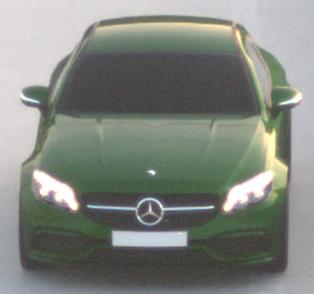
Make: Mercedes-Benz
Model: C 43 AMG
Detailed model: C-Class (205) AMG Limousine
Model produced from: 2016/10
Model produced until: 2018/04
Doors: 4
Color: green
Road condition: dry road
Daytime: sunrise or sunset
Contrast: low contrast